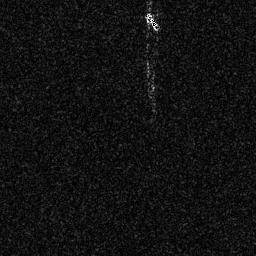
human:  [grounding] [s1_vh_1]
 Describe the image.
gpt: In the satellite image, there is  <ref>1 small ship </ref> <box>[[55, 4, 62, 11, 0]]</box> located at top.